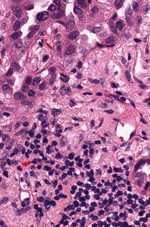
Tumor epithelial tissue: yes
Tumor-associated stroma tissue: yes
Normal tissue: no